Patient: sex F, age 56
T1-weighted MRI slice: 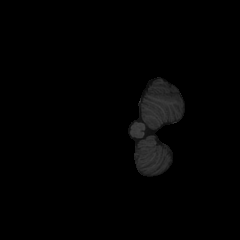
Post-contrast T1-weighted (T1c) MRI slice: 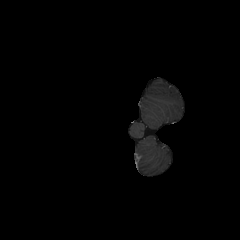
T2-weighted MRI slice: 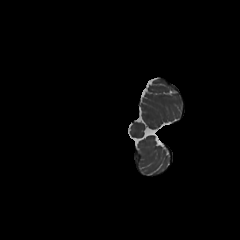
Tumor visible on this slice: no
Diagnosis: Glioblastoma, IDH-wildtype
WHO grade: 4